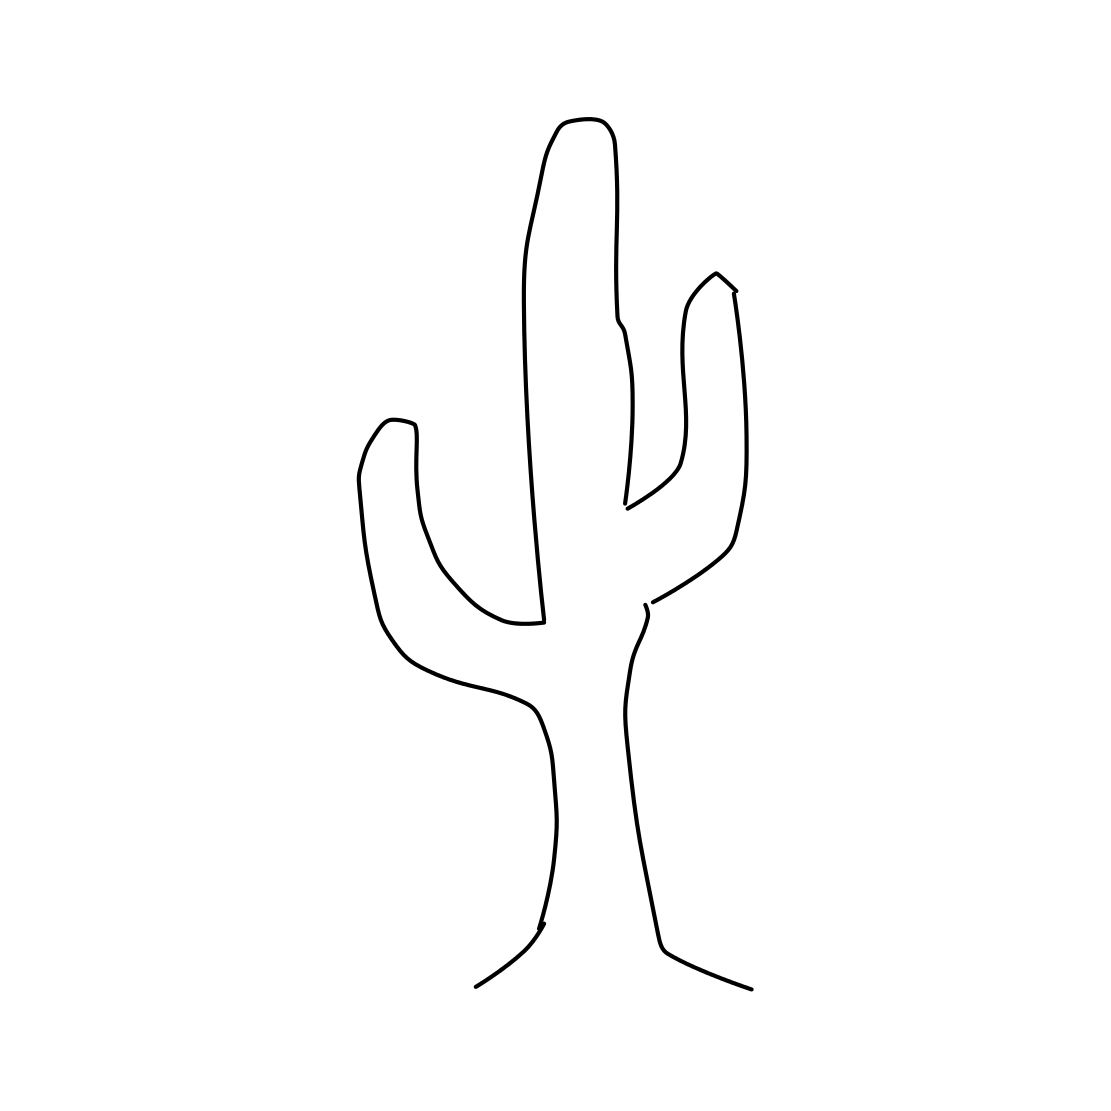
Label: cactus